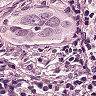
Metastatic tissue present: yes